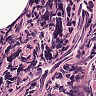
Metastatic tissue present: no